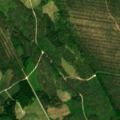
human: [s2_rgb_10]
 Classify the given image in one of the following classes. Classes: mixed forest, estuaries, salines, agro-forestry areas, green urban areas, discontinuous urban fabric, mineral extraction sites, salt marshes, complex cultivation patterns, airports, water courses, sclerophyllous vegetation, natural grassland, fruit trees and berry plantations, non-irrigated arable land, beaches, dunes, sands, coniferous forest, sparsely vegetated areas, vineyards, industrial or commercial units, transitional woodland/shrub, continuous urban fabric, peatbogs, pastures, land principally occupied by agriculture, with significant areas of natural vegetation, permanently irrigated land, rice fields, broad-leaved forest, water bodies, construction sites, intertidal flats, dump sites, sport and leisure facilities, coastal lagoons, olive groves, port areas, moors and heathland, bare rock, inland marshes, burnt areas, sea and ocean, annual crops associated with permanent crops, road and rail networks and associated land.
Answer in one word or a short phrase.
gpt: coniferous forest, mixed forest, transitional woodland/shrub